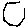
Label: hexagon